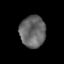
Tissue: prostate
Cell type: T cells
Senescence score: 0.3513
Nuclear area (px): 800
Mean DAPI intensity: 102.5